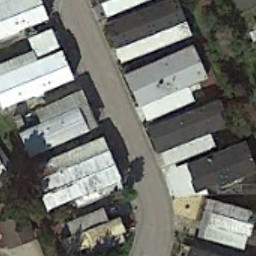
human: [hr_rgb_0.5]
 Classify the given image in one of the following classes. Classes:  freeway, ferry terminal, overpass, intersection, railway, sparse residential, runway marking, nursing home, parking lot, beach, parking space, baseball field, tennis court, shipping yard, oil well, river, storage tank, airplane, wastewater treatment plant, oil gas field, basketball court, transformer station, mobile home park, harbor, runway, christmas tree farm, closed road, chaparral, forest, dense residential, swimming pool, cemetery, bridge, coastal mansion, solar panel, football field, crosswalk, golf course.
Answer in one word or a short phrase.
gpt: mobile home park